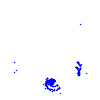
Particle: kaon